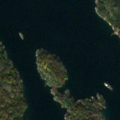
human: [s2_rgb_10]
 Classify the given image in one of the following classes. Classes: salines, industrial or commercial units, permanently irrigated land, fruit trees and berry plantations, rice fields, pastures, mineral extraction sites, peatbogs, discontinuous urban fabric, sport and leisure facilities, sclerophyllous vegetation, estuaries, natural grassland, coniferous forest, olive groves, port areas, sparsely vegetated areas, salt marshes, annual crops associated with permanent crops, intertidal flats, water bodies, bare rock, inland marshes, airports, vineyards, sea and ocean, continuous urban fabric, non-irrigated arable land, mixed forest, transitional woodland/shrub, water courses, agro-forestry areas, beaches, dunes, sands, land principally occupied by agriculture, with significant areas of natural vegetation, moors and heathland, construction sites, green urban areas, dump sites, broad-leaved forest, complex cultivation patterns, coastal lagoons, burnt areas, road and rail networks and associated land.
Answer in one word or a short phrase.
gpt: broad-leaved forest, bare rock, sea and ocean